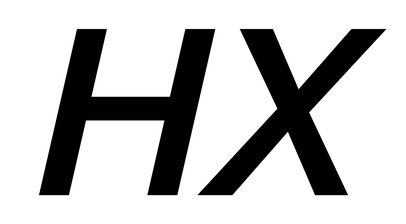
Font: InstrumentSans-Italic_SemiBold_Italic